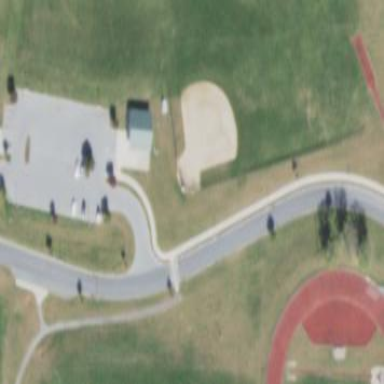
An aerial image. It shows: Softball pitch for leisure land activities.